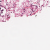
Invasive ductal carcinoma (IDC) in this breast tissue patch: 0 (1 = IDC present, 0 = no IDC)